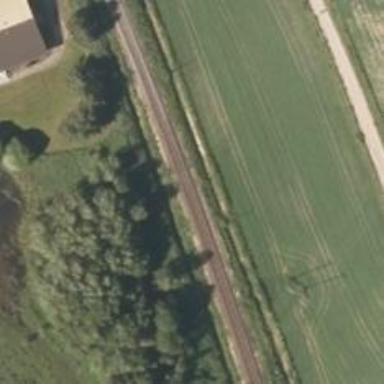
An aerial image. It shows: Level crossing with lights and saltire.